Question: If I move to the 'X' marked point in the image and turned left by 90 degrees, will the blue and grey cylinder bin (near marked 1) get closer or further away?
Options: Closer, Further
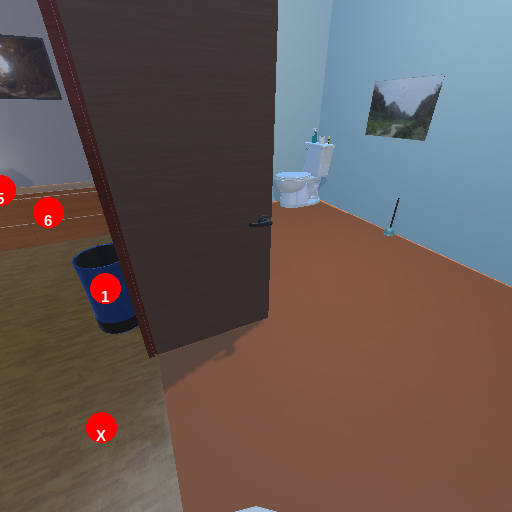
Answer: Closer